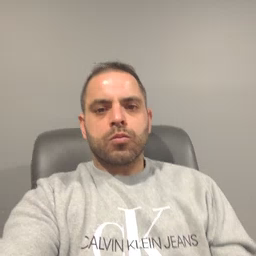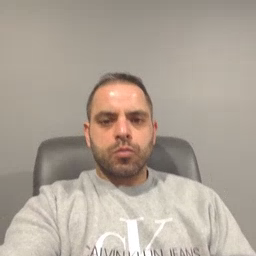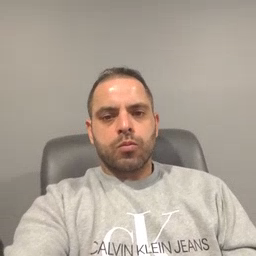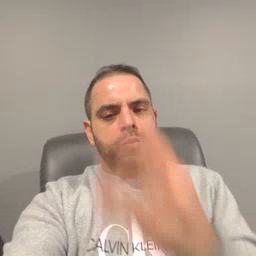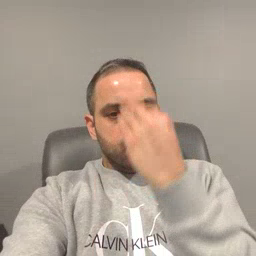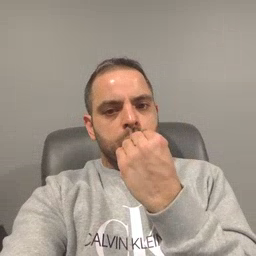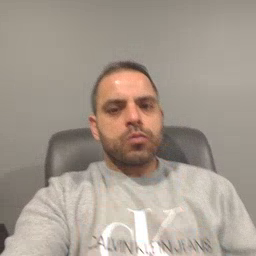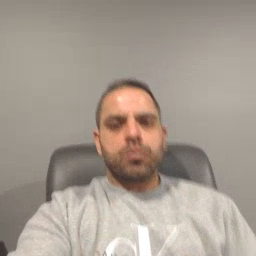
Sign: sleep